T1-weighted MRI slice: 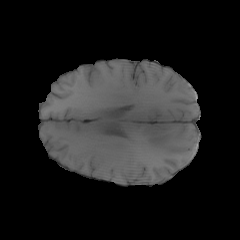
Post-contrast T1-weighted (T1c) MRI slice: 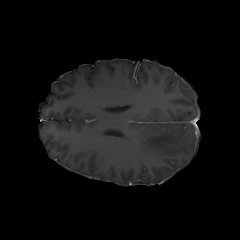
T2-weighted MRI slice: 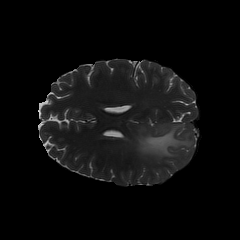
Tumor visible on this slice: yes